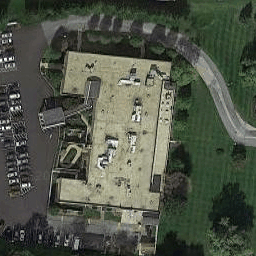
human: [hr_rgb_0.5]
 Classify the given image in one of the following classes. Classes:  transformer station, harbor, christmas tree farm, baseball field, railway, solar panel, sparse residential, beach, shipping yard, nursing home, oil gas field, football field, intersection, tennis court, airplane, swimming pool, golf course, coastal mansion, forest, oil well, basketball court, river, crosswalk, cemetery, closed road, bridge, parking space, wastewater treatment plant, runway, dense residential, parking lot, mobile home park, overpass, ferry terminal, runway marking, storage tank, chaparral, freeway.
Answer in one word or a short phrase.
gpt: nursing home